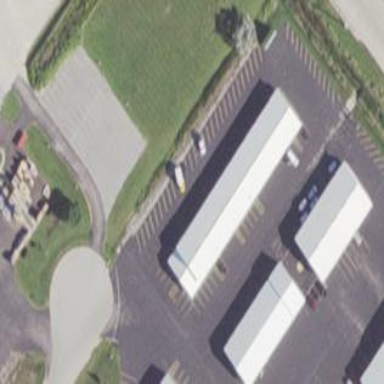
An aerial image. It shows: Building used for storage rental.